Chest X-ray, AP view. Patient: 26 years old, sex M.
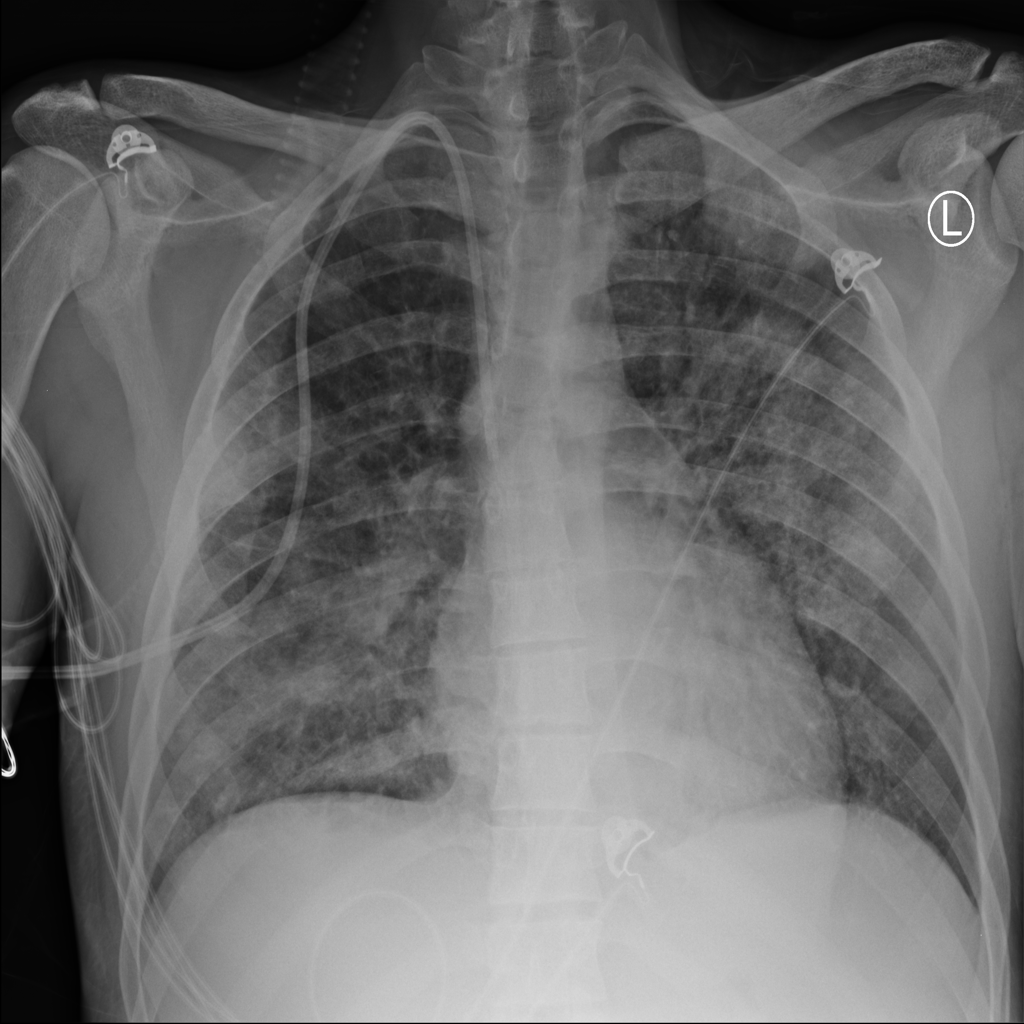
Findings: Infiltration